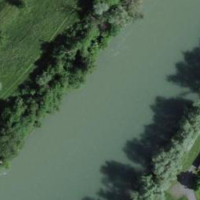
EUNIS habitat code: 15
Species observed at this site:
Prunus padus